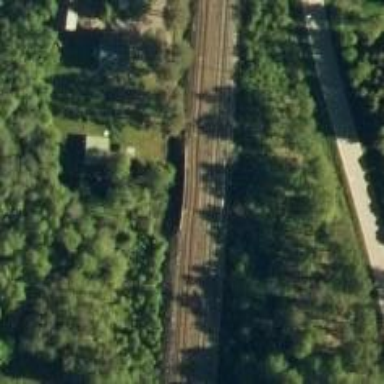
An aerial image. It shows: Railway track with continuous electrified contact line.